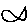
Label: fish